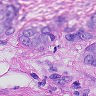
Metastatic tissue present: yes